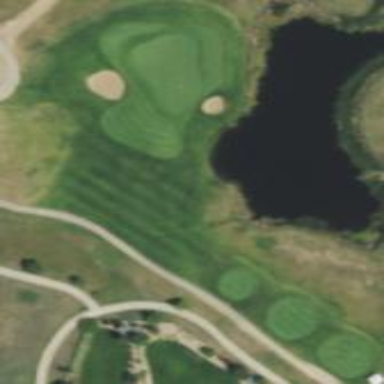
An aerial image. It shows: Area of rough grass used for golf.